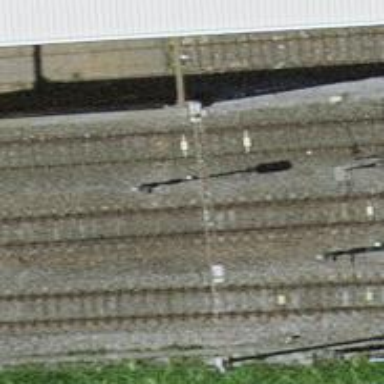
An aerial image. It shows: Railway signal.